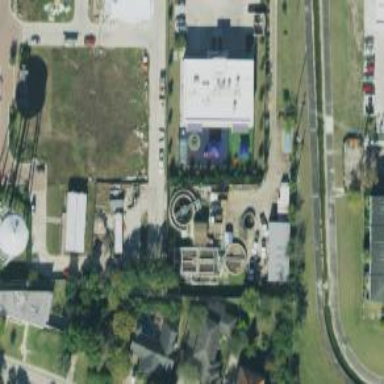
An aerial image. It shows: Wastewater plant.